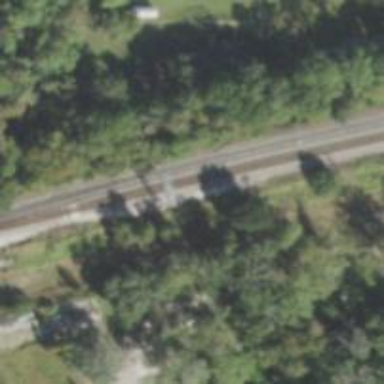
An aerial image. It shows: Railway siding with rails.